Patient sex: M
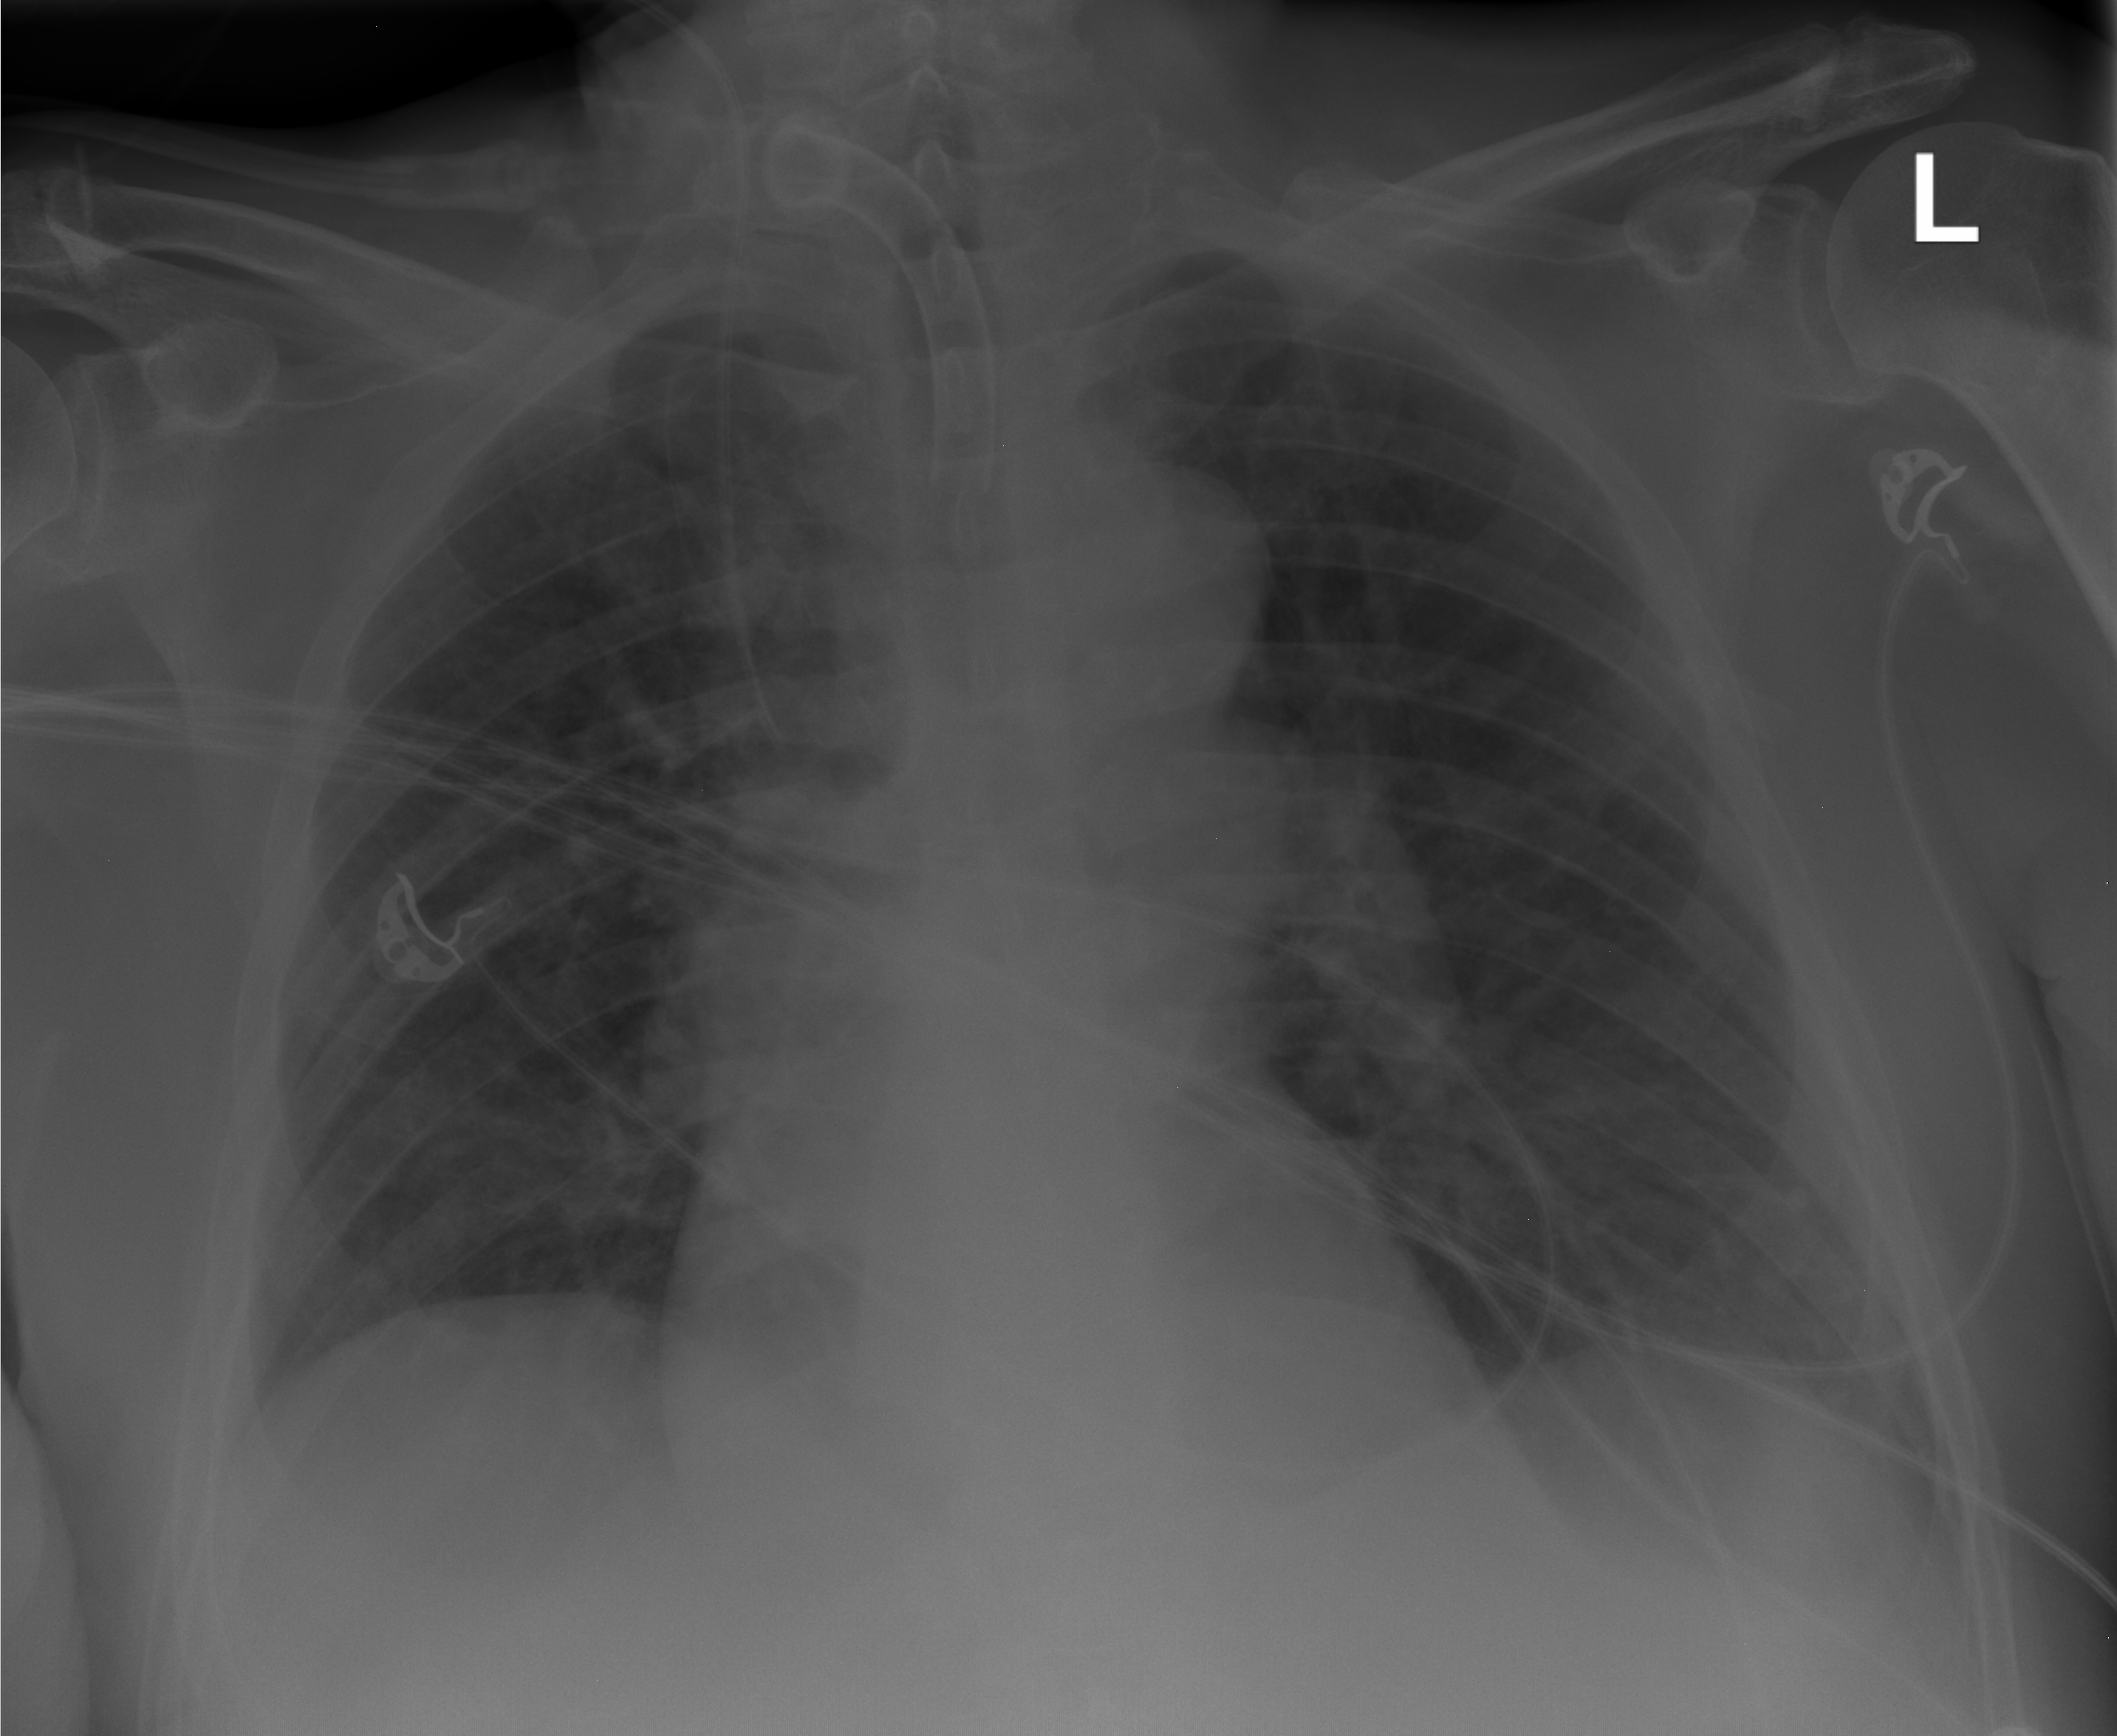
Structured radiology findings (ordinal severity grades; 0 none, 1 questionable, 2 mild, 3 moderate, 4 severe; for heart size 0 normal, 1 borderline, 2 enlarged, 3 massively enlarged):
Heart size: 0
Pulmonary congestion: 2
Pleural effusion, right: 0
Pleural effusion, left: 0
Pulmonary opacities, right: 0
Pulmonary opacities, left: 0
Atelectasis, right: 0
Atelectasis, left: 0